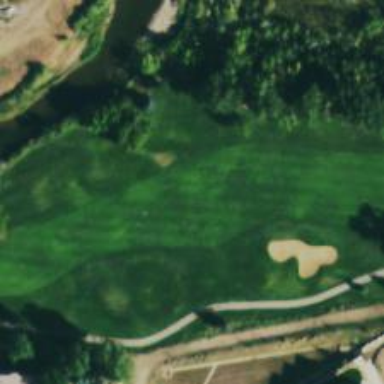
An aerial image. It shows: View of golf hole.